Field crop: maize
Growth stage: 2
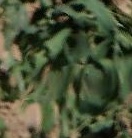
Species: maize